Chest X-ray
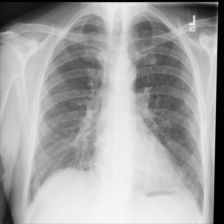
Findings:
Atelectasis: negative
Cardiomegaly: negative
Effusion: negative
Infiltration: negative
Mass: negative
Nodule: negative
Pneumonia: negative
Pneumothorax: negative
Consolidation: negative
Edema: negative
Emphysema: negative
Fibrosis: negative
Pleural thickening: negative
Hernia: negative